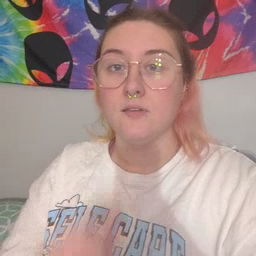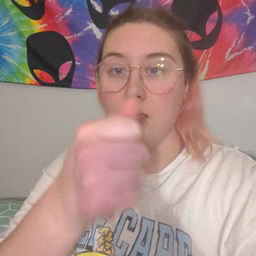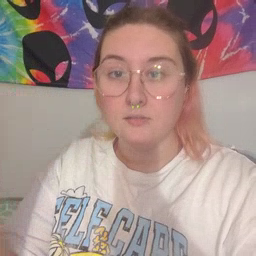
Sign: closet